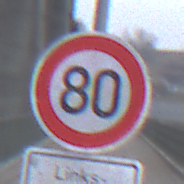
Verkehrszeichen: Geschwindigkeit80
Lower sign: HinweiseAufGefahrenDurchVerbaleAngabe9
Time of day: MorningAfternoon
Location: Outdoor (Suburban)
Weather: Overcast
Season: NotSpecified
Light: Natural